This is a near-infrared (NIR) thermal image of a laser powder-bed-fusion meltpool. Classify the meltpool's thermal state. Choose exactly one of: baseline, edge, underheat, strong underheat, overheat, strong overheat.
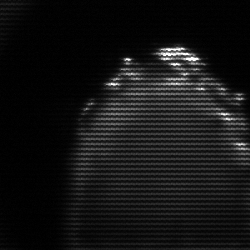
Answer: edge